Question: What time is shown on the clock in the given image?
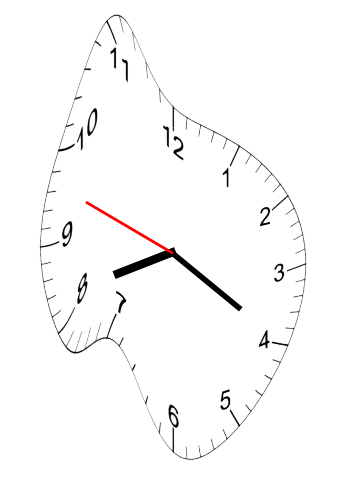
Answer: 08:19:48